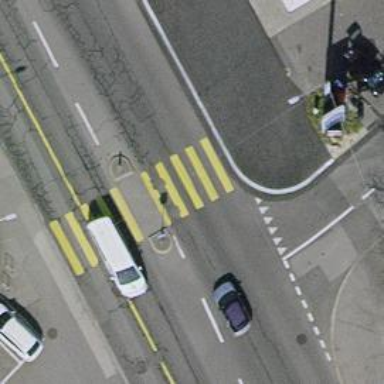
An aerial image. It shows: Uncontrolled crossing with pedestrian island.